Question: I'm working on a custom physics engine for a potential game - based in Monogame/the XNA framework. While the physics itself works pretty well, I'm running into an issue with collision. When the player comes out of a jump, they can often end up inside the floor.
<URL> similar to how something like Unity might implement it, but all the questions I've found here or other places haven't really worked, and neither has any of my solutions, so I'm asking the strangers on the internet who are smarter than me.
Here's game 1:
'''
using Microsoft.Xna.Framework;
using Microsoft.Xna.Framework.Graphics;
using Microsoft.Xna.Framework.Input;
using MonoGame.Extended;
using AmethystDawn.Utilities;
namespace AmethystDawn
{
internal class Game1 : Game
{
Texture2D spritesheet;
Texture2D spritesheetFlipped;
Texture2D activeSpritesheet;
Texture2D platform;
float timer; // millisecond timer
int threshold;
Rectangle[] sourceRectangles;
byte previousAnimationIndex;
byte currentAnimationIndex;
RectangleF playerCollider;
RectangleF groundCollider;
PhysicsCalculator physics = new();
Vector2 PlayerPos = new Vector2(0, 0);
private GraphicsDeviceManager graphics;
private SpriteBatch sprites;
private SpriteFont font;
public Game1() : base()
{
graphics = new GraphicsDeviceManager(this);
Content.RootDirectory = "Content";
IsFixedTimeStep = true;
IsMouseVisible = true;
IsFixedTimeStep = false;
}
protected override void Initialize()
{
base.Initialize();
}
protected override void LoadContent()
{
graphics.PreferredBackBufferWidth = GraphicsDevice.DisplayMode.Width;
graphics.PreferredBackBufferHeight = GraphicsDevice.DisplayMode.Height;
graphics.IsFullScreen = true;
graphics.HardwareModeSwitch = false;
graphics.ApplyChanges();
sprites = new SpriteBatch(GraphicsDevice);
font = Content.Load<SpriteFont>("Fonts/november");
spritesheet = Content.Load<Texture2D>("Sprites/Player/player spritesheet");
spritesheetFlipped = Content.Load<Texture2D>("Sprites/Player/player spritesheet flipped");
platform = Content.Load<Texture2D>("Sprites/platform");
activeSpritesheet = spritesheet;
timer = 0;
threshold = 100;
sourceRectangles = new Rectangle[4];
sourceRectangles[0] = new Rectangle(0, 0, 32, 40);
sourceRectangles[1] = new Rectangle(34, 0, 28, 40);
sourceRectangles[2] = new Rectangle(66, 0, 28, 40);
sourceRectangles[3] = new Rectangle(96, 0, 32, 40);
previousAnimationIndex = 2;
currentAnimationIndex = 1;
base.LoadContent();
}
protected override void UnloadContent()
{
base.UnloadContent();
}
protected override void Update(GameTime gameTime)
{
if (timer > threshold) // check if the timer has exceeded the threshold
{
if (currentAnimationIndex == 1) // if sprite is in the middle sprite of the animation
{
if (previousAnimationIndex == 0) // if the previous animation was the left-side sprite, then the next animation should be the right-side sprite
{
currentAnimationIndex = 2;
}
else
{
currentAnimationIndex = 0; // if not, then the next animation should be the left-side sprite
}
previousAnimationIndex = currentAnimationIndex;
}
else
{
currentAnimationIndex = 1; // if not in the middle sprite of the animation, return to the middle sprite
}
timer = 0;
}
else
{
// if the timer has not reached the threshold, then add the milliseconds that have past since the last Update() to the timer
timer += (float)gameTime.ElapsedGameTime.TotalMilliseconds;
}
base.Update(gameTime);
}
protected override void Draw(GameTime gameTime)
{
GraphicsDevice.Clear(Color.CornflowerBlue);
sprites.Begin();
sprites.Draw(platform, new Vector2(0, GraphicsDevice.Viewport.Height - platform.Height - 50), Color.White);
groundCollider = new RectangleF(0, GraphicsDevice.Viewport.Height - platform.Height - 50, platform.Width, platform.Height);
var kstate = Keyboard.GetState();
playerCollider = new(PlayerPos.X, PlayerPos.Y, sourceRectangles[currentAnimationIndex].Width, sourceRectangles[currentAnimationIndex].Height);
if (IsColliding(groundCollider, playerCollider))
{
physics.UpdatePhysicValues(false);
/*if (PlayerPos.Y + playerCollider.Height + 100 > groundCollider.Y)
{
PlayerPos.Y = groundCollider.Y - groundCollider.Height;
}*/
if (kstate.IsKeyDown(Keys.Space))
{
physics.Jump(3f);
}
}
else
{
physics.UpdatePhysicValues(true);
if (kstate.IsKeyDown(Keys.Space))
{
physics.MidairJump(3f);
}
else
{
physics.LockJump();
}
}
if (kstate.IsKeyDown(Keys.A))
{
physics.ApplyWalkingForce(new Vector2(-1, 0), 0.5f);
activeSpritesheet = spritesheetFlipped;
sourceRectangles[0] = new Rectangle(0, 0, 32, 40);
sourceRectangles[1] = new Rectangle(34, 0, 28, 40);
sourceRectangles[2] = new Rectangle(66, 0, 28, 40);
sourceRectangles[3] = new Rectangle(96, 0, 32, 40);
}
else if (kstate.IsKeyDown(Keys.D))
{
physics.ApplyWalkingForce(new Vector2(1, 0), 0.5f);
activeSpritesheet = spritesheet;
sourceRectangles[0] = new Rectangle(96, 0, 32, 40);
sourceRectangles[1] = new Rectangle(66, 0, 28, 40);
sourceRectangles[2] = new Rectangle(34, 0, 28, 40);
sourceRectangles[3] = new Rectangle(0, 0, 32, 40);
}
else
{
}
if (kstate.IsKeyDown(Keys.S) && !IsColliding(groundCollider, playerCollider))
{
physics.ApplyExtraGravity(1f);
}
if (kstate.IsKeyDown(Keys.R))
{
PlayerPos = new Vector2(0, 0);
}
PlayerPos = physics.position(PlayerPos);
// is player on the bounds of the screen
if (PlayerPos.X < 0)
{
PlayerPos.X = 0;
physics.HitWall();
}
else if (PlayerPos.X > GraphicsDevice.Viewport.Width - 32)
{
PlayerPos.X = GraphicsDevice.Viewport.Width - 32;
physics.HitWall();
}
sprites.Draw(activeSpritesheet, PlayerPos, sourceRectangles[currentAnimationIndex], Color.White, 0f, new Vector2(0, 0), 1f, SpriteEffects.None, 0f);
sprites.End();
base.Draw(gameTime);
}
private bool IsColliding(RectangleF rect1, RectangleF rect2)
{
return rect1.Intersects(rect2);
}
}
}
'''
And here's the physics calculator:
'''
using System.Diagnostics;
using Microsoft.Xna.Framework;
namespace AmethystDawn.Utilities
{
internal class PhysicsCalculator
{
private float directionalForce;
private Vector2 direction;
private const float directionalForceMax = 10f;
private float walkingForce;
private const float walkingForceMax = 0.5f;
private float gravityForce;
private const float gravityForceMax = 25f;
private float jumpForce;
private const float jumpForceMax = 5f;
private int framesInAir;
private const int framesInAirMax = 90;
public void UpdatePhysicValues(bool falling)
{
if (directionalForce > 0)
{
directionalForce -= 0.5f;
}
if (walkingForce > 0)
{
walkingForce -= 0.02f;
}
else
{
walkingForce = 0;
}
if (gravityForce > jumpForce)
{
if (falling && !(gravityForce > gravityForceMax))
{
gravityForce += 0.2f;
}
else if (!falling)
{
gravityForce = 0;
direction.Y = 0;
framesInAir = 0;
}
}
else
{
jumpForce -= 0.3f;
}
FixDirection();
}
public void ApplyDirectionalForce(Vector2 directionHit, float forceToApply)
{
direction += directionHit;
directionalForce += forceToApply;
if (directionalForce > directionalForceMax) directionalForce = directionalForceMax;
}
public void ApplyWalkingForce(Vector2 directionWalked, float forceToApply)
{
direction += directionWalked;
walkingForce += forceToApply;
if (walkingForce > walkingForceMax) walkingForce = walkingForceMax;
}
public void Jump(float force)
{
direction += new Vector2(0, -1);
jumpForce += force;
if (jumpForce > jumpForceMax) jumpForce = jumpForceMax;
}
public void MidairJump(float force)
{
framesInAir++;
if (framesInAir > framesInAirMax) return;
jumpForce += force;
if (jumpForce > jumpForceMax) jumpForce = jumpForceMax;
}
public void LockJump()
{
framesInAir = framesInAirMax;
}
public void ApplyExtraGravity(float amount)
{
gravityForce += amount;
}
public Vector2 position(Vector2 currentPosition)
{
currentPosition += new Vector2(0, gravityForce);
currentPosition += new Vector2(direction.X * directionalForce, direction.Y * directionalForce);
currentPosition += new Vector2(direction.X * walkingForce, direction.Y * walkingForce);
currentPosition += new Vector2(0, direction.Y * jumpForce);
return currentPosition;
}
public void HitWall()
{
direction.X = 0;
}
private void CorrectGravity()
{
}
private void FixDirection()
{
if (direction.X > 20) direction.X = 20;
if (direction.Y > 20) direction.Y = 20;
if (direction.X < -20) direction.X = -20;
if (direction.Y < -15) direction.Y = -15;
if (walkingForce <= 0 && directionalForce <= 0) direction.X = 0;
}
}
}
'''
And the image:

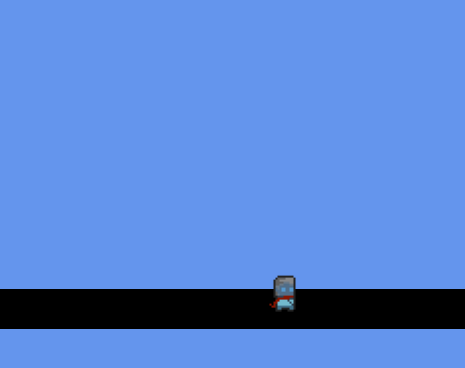
Answer: I remember watching a tutorial that explained the way of handling continious collision, but that was done in GameMaker Studio 2.
I'll try to translate it to XNA.
In short: You need to check for collision ahead of you with calculating the collision with the current speed beforehand, then let the player approach the solid object 1 pixel at a time through a while loop, and once it hits, then set the velocity in that direction to 0.
Original GMS2 code:
'''
if place_meeting(x+hspeed_, y, o_solid) {
while !place_meeting(x+sign(hspeed_), y, o_solid) {
x += sign(hspeed_);
}
hspeed_ = 0;
}
x += hspeed_;
'''
translated to XNA (dummy code as quick example):
'''
private bool IsColliding(RectangleF rect1, RectangleF rect2, int vspeed)
{
if (rect1.Intersects(new Rectangle(rect2.x, rect2.y + vspeed, rect2.Width, rect2.Height))
{
while (!rect1.Intersects(new Rectangle(rect2.x, rect2.y+Sign(vspeed), rect2.Width, rect2.Height)
{
rect1 += Sign(vspeed) //moves towards the collision 1 pixel at a time
}
return true;
}
return false;
}
//Sign is a build-in function in GMS2 that only returns 1, 0 or -1, depending if the number is positive, 0 or negative
private int Sign(value)
{
return (value > 0) ? 1 : (value < 0) ? -1 : 0;
}
'''
Source: <URL>